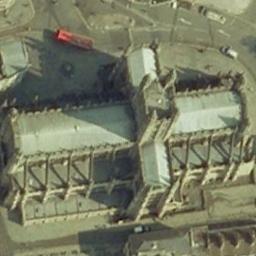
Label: church